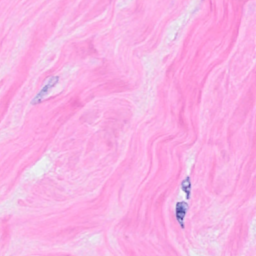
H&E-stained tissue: Breast